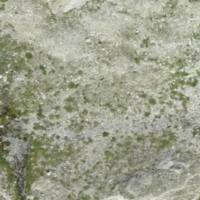
EUNIS habitat code: 48
Species observed at this site:
Geum montanum